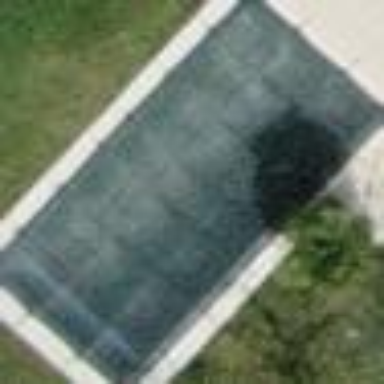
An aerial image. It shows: Swimming pool located in leisure land.